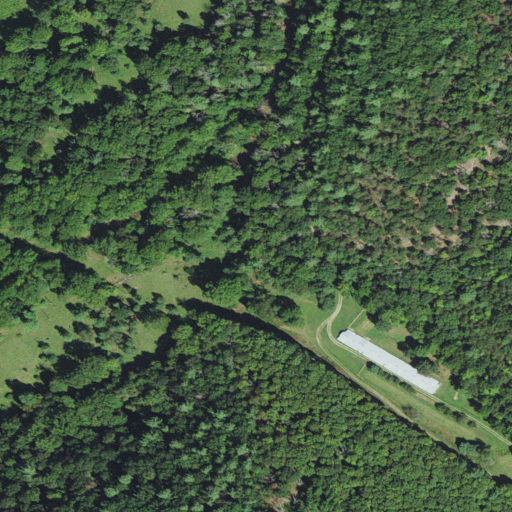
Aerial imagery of valley in Virginia named Snake Hollow containing deciduous forest, mixed forest, open development, low intensity development, and medium intensity development